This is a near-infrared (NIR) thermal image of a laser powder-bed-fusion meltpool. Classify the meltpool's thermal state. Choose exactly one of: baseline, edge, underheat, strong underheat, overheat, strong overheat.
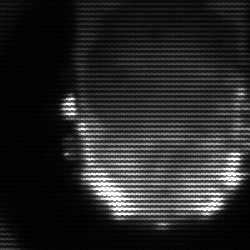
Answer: baseline